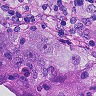
Metastatic tissue present: yes